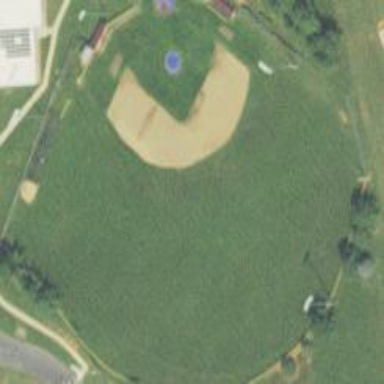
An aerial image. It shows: Baseball pitch for leisure land activities.